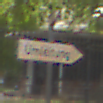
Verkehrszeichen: UmleitungswegweiserRechtsweisend
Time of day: MorningAfternoon
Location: Outdoor (Urban)
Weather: Overcast
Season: NotSpecified
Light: Natural